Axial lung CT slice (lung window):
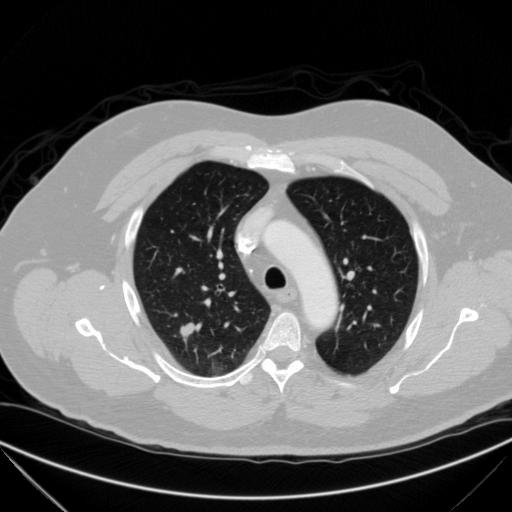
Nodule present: yes
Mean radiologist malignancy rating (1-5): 3.75